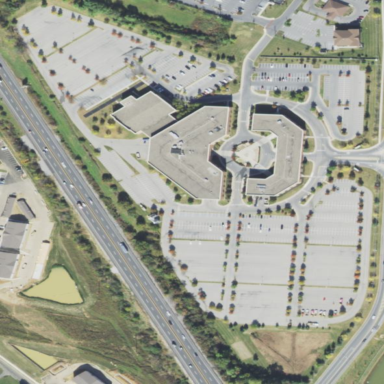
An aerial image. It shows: Healthcare facility identified as hospital.